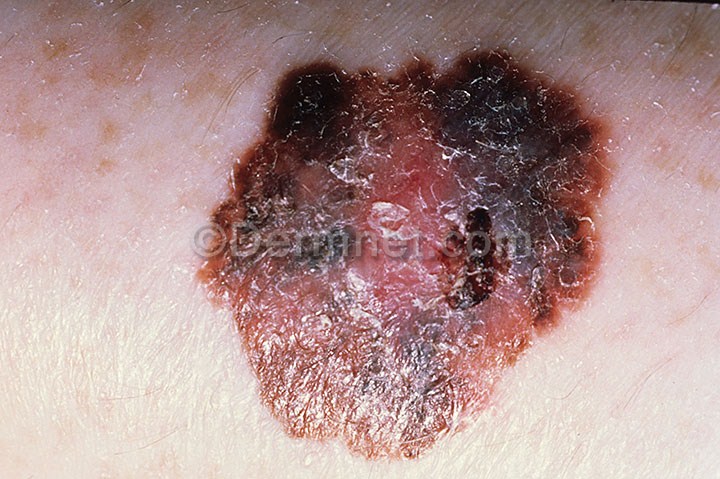
Disease: Melanoma Skin Cancer Nevi and Moles